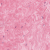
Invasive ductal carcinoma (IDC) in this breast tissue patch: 0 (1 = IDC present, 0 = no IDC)